Question: This Graphviz code:
'''
digraph models_diagram {
graph[rankdir=LR, overlap=false, splines=true]
struct1 [shape=record, label="Table 0|<f0> ID: integer|<f1> TABLE_1_ID: integer"]
struct2 [shape=record, label="Table 1|<f0> ID: integer|<f1> NAME: string"]
struct2:f0 -> struct1:f1;
}
'''
Will create this ERD:

I would like to apply special formatting (e.g. back-ground color; font weight) to each rectangle's header (e.g. "Table 1").
I thought about embedding one shape within another, then I could set 'style=filled, color=lightgrey' on one of the shapes, but I can't get the syntax to work.
Is this possible?
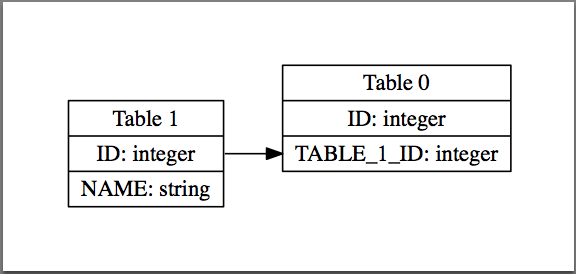
Answer: This:
'''
digraph models_diagram{
graph[rankdir=LR, overlap=false, splines=true];
node [shape=record, fontsize=9, fontname="Verdana"];
edge [style=dashed];
table0 [shape=none, margin=0, label=<
<table border="0" cellborder="1" cellspacing="0" cellpadding="4">
<tr><td bgcolor="lightblue">Table 0</td></tr>
<tr><td port="0" align="left">ID: integer</td></tr>
<tr><td port="2" align="left">TABLE_1_ID: integer</td></tr>
</table>>];
table1 [shape=none, margin=0, label=<
<table border="0" cellborder="1" cellspacing="0" cellpadding="4">
<tr><td bgcolor="lightblue">Table 1</td></tr>
<tr><td port="0" align="left">ID: integer</td></tr>
<tr><td port="1" align="left">NAME: string</td></tr>
</table>>];
table1:0 -> table0:2;
}
'''
Leads to this: